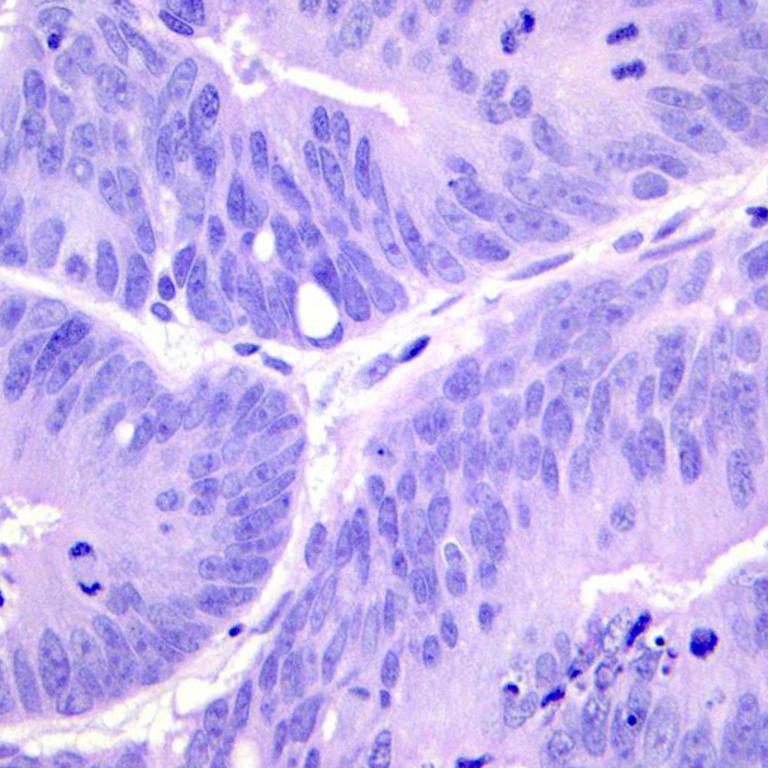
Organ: colon
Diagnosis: adenocarcinomas